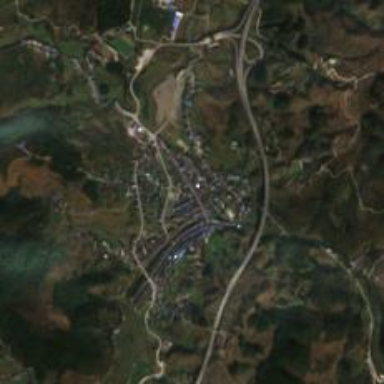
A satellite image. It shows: Ethnic township within town.